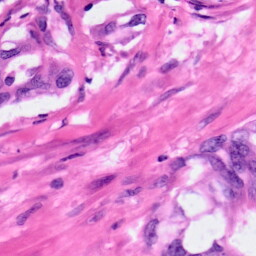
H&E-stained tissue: Pancreatic